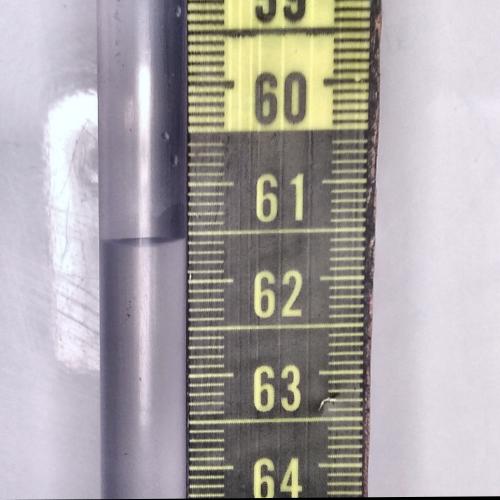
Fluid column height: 61.6 cm